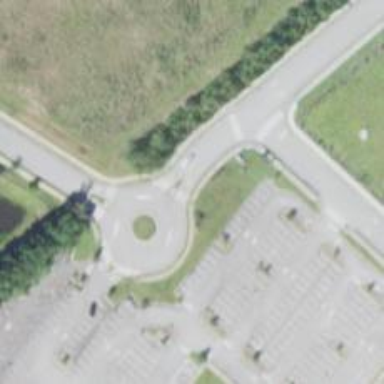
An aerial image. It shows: Driveway that serves as roundabout.